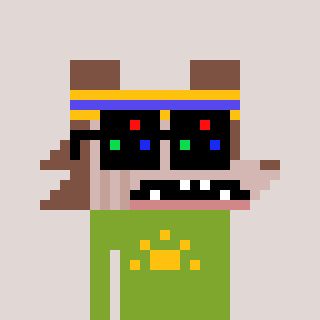
a pixel art character with square black sunglasses, a werewolf-shaped head and a slimegreen-colored body on a warm background